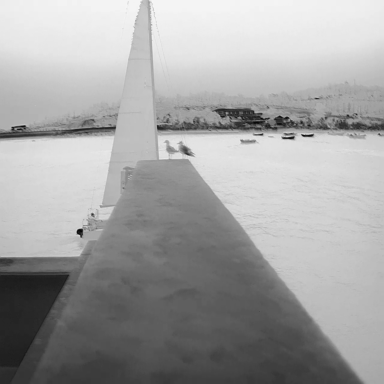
There is a sailboat in the infrared image.